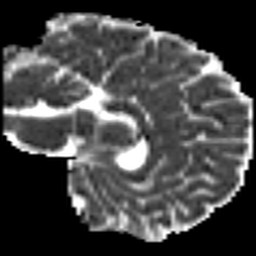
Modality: MD
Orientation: sagittal
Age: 27
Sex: male
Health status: healthy
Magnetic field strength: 3 T
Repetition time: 8.4 s
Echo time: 0.0926 s